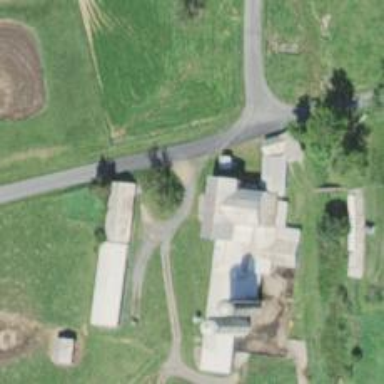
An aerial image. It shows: Driveway.